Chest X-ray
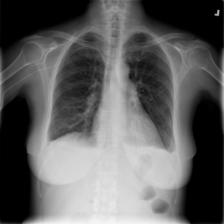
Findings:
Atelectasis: negative
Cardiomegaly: positive
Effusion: positive
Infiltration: negative
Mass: negative
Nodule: negative
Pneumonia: negative
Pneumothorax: negative
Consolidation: negative
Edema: negative
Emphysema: negative
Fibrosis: negative
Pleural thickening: negative
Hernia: negative